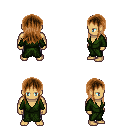
a pixel art fantasy rpg character, male body template, human, tanned skin, green robe, metal pants, brown unkempt hairstyle, four views (front, back, left, right), 2x2 character sprite sheet, small pixel art, hard edges, no anti-aliasing